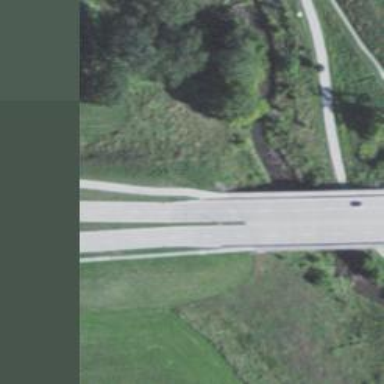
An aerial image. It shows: Path on bridge.